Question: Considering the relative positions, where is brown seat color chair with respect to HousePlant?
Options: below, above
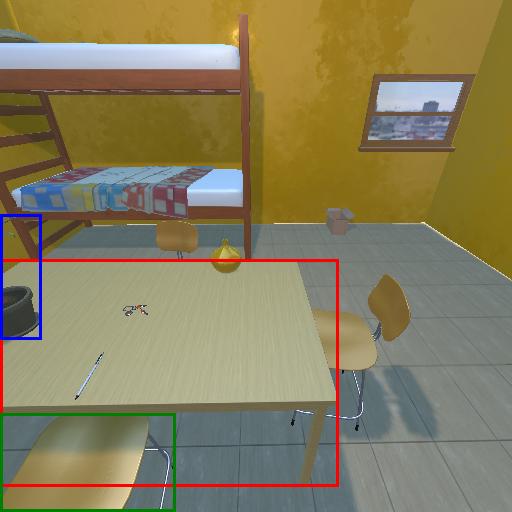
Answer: below